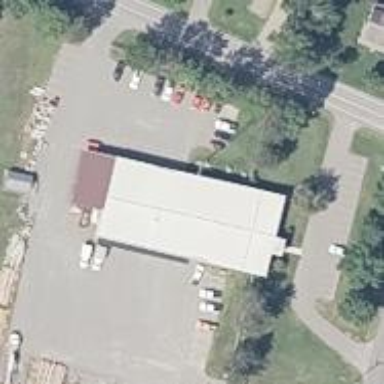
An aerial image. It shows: Service building.